Interaction volume radius: 10 \u00c5
Interaction volume height: 20 \u00c5
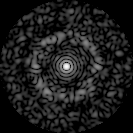
Disorder parameter: 0.8237